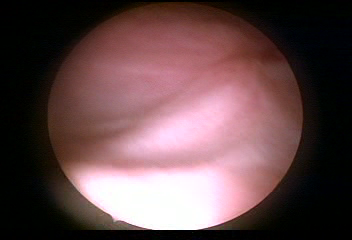
Modality: WLC
Class: Normal mucosa
Bladder cancer association: No